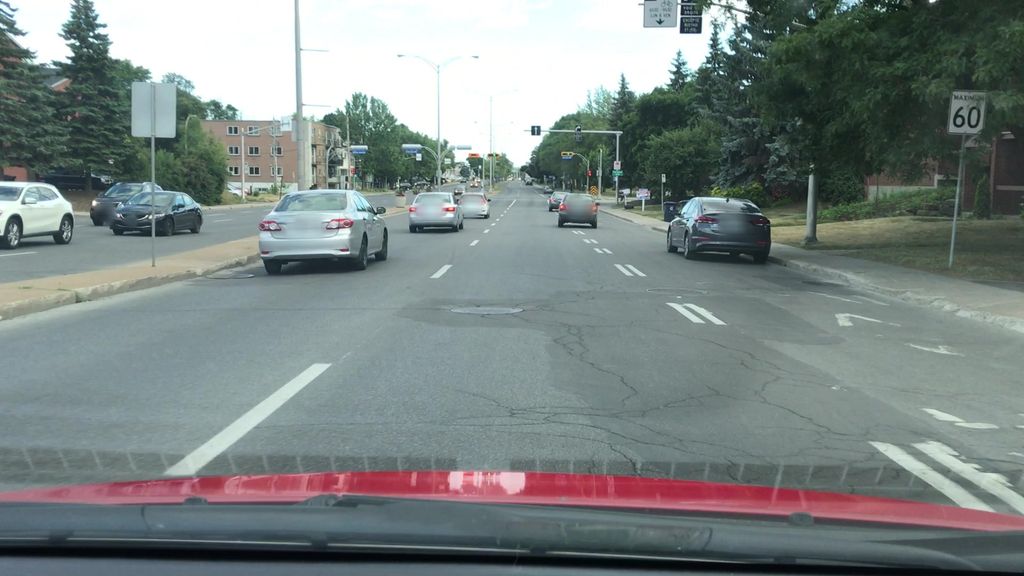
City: montreal